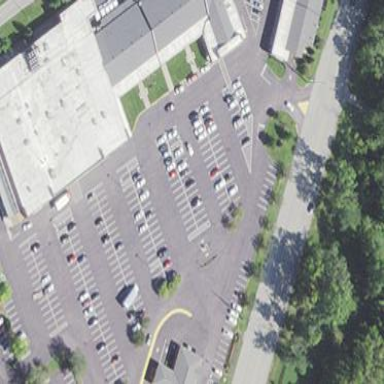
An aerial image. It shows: Parking area.